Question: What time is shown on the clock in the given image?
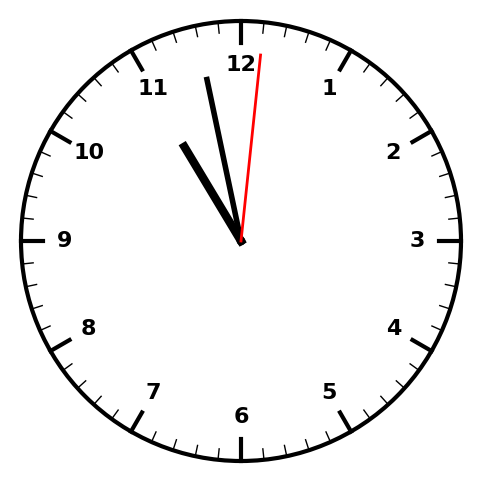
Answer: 10:58:01